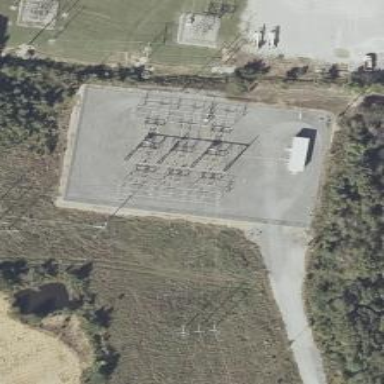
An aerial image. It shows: Switch for power supply.